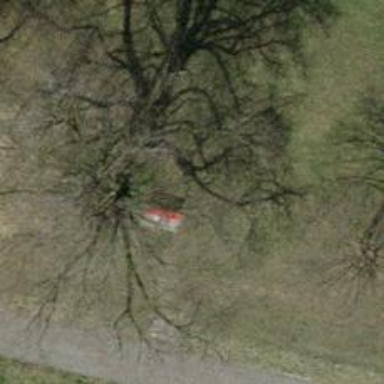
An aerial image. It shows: Red bench.